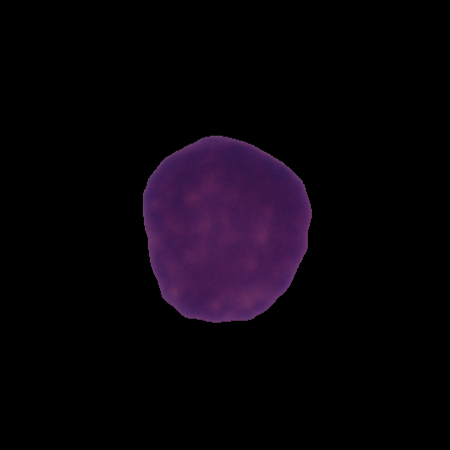
Label: healthy